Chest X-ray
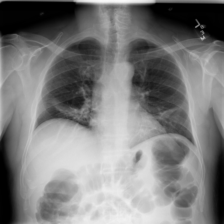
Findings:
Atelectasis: positive
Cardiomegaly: negative
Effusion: negative
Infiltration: negative
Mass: negative
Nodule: negative
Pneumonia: positive
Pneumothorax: negative
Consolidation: negative
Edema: negative
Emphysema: negative
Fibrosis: negative
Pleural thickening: negative
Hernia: negative